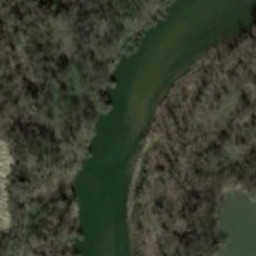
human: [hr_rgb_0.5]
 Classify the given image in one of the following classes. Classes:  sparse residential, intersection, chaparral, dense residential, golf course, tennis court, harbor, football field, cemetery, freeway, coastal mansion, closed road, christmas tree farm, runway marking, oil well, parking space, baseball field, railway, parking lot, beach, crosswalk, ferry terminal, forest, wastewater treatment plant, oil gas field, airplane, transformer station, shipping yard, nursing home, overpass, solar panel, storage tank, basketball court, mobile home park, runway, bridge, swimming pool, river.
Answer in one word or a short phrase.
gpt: river